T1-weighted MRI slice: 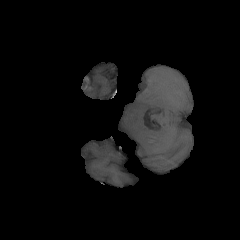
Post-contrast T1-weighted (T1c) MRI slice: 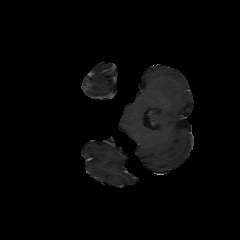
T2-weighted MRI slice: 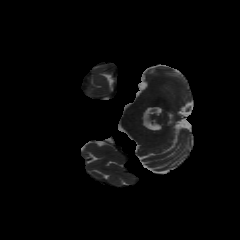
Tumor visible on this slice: no